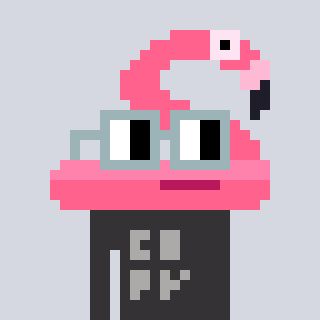
a pixel art character with square dark gray glasses, a flamingo-shaped head and a grayscale-colored body on a cool background